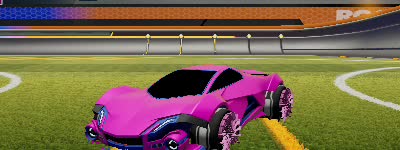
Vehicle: werewolf